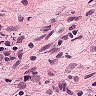
Metastatic tissue present: no